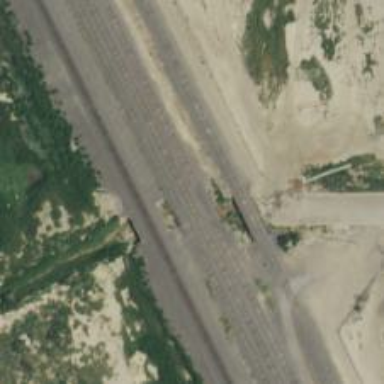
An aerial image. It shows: Bridge over railway siding.